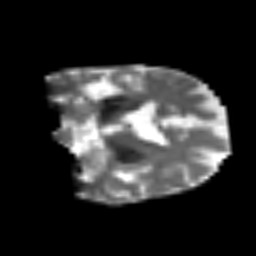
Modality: T2w
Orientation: coronal
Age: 62
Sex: female
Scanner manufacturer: siemens
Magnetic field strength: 3 T
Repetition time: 3.2 s
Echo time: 0.081 s